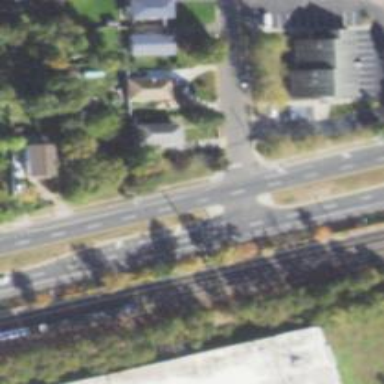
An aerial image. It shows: Unmarked crossing on footway.